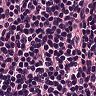
Metastatic tissue present: no